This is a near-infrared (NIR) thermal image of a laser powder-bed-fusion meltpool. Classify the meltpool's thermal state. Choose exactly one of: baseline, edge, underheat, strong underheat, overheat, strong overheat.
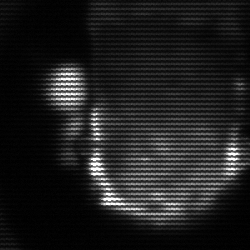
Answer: baseline